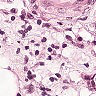
Metastatic tissue present: yes